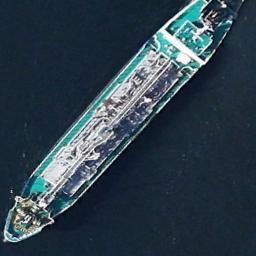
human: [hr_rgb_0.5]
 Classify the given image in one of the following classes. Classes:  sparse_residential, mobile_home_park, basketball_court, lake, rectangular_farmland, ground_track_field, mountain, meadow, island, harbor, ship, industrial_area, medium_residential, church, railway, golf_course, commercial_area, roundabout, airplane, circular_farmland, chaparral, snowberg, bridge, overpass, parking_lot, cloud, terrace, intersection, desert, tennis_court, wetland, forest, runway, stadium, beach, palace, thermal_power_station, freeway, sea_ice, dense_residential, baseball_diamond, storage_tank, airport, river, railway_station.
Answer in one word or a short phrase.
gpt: ship